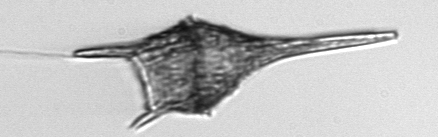
Label: Tripos_lineatus